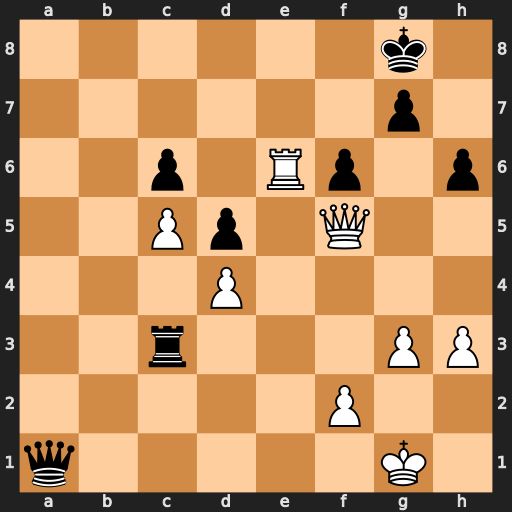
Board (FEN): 6k1/6p1/2p1Rp1p/2Pp1Q2/3P4/2r3PP/5P2/q5K1
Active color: w
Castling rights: -
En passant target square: -
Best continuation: Kg2 Rc1 Re8+